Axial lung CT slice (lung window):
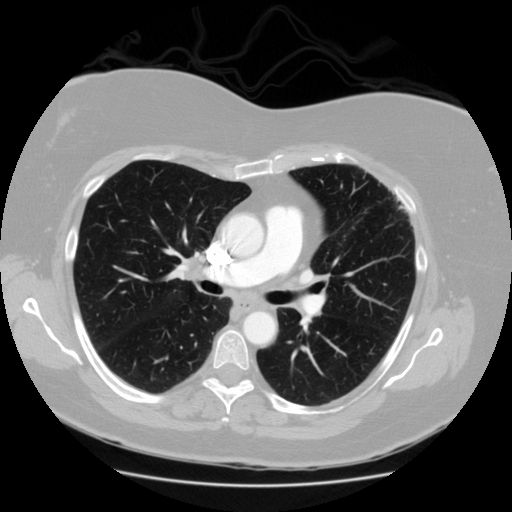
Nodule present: no